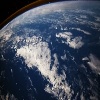
Label: cloud